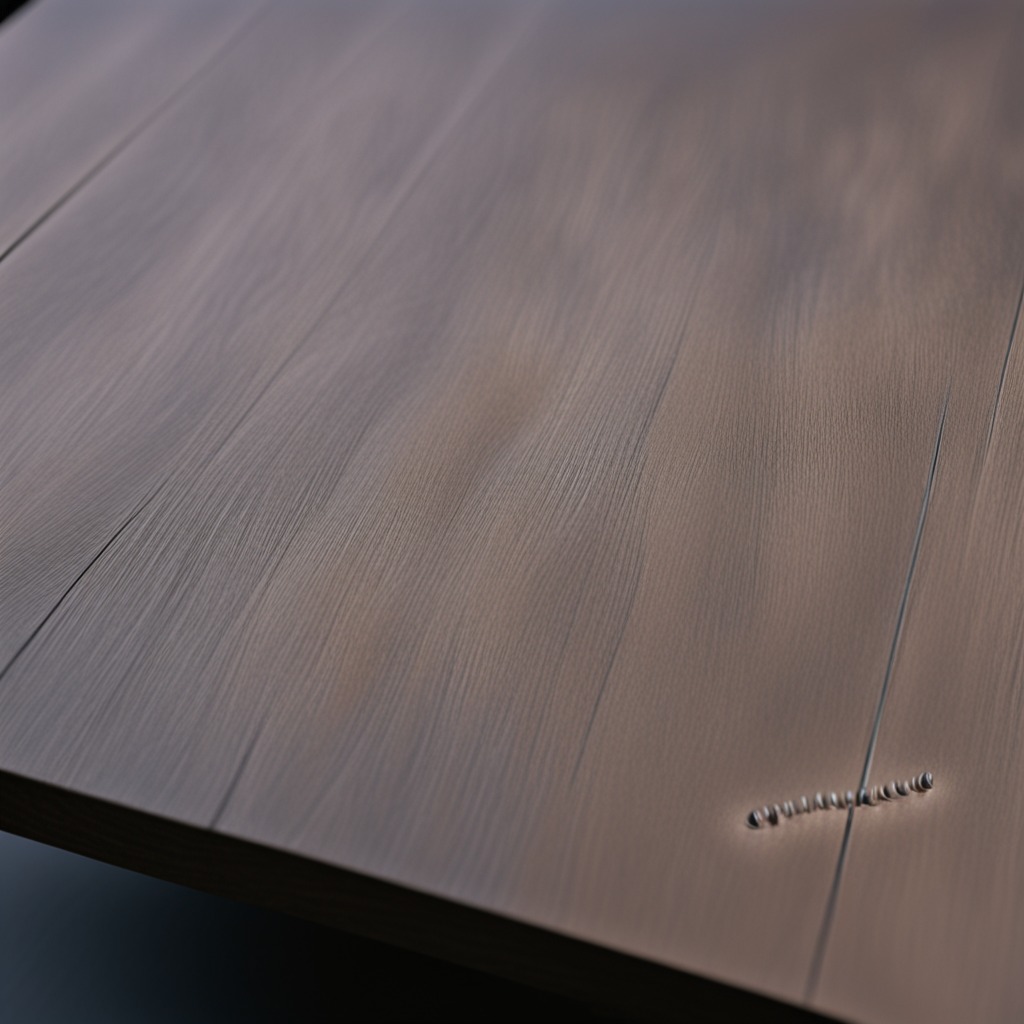
A coiled metal spring lies on the old table in the garage.